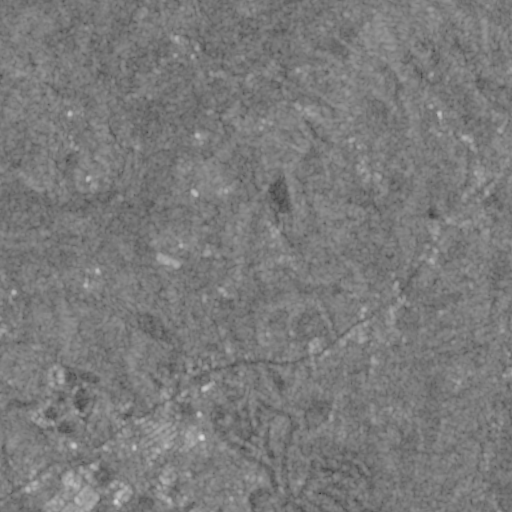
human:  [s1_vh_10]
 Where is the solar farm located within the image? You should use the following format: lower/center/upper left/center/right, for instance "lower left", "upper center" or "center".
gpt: The solar farm is located in the lower right of the image.
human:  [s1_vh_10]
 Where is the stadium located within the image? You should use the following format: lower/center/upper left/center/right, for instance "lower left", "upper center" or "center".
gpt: The stadium is located in the lower left of the image.
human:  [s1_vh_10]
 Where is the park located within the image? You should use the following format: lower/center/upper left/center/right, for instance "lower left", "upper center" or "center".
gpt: There is no park in the image.

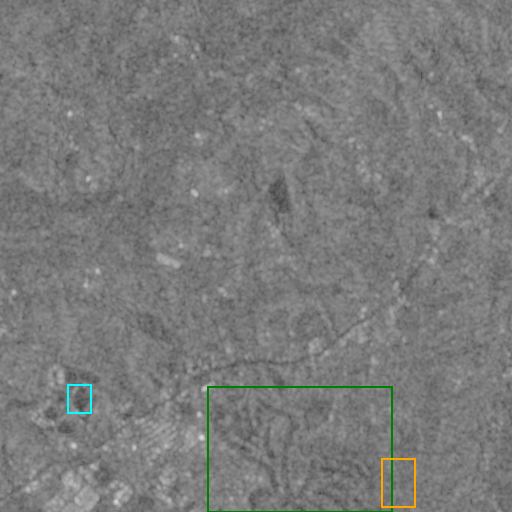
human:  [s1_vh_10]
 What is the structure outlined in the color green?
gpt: The structure outlined in green is a park.
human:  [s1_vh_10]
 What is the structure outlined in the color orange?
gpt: The structure outlined in orange is a solar farm.
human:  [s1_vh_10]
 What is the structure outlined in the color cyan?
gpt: The structure outlined in cyan is a stadium.
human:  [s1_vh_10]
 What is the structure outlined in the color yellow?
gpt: There is no yellow outline.